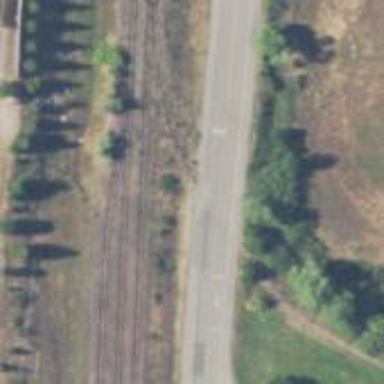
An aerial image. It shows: Railway siding for service.